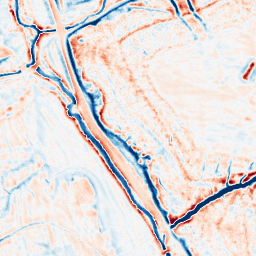
Category: edge_preserving
Decomposition family: bilateral
Decomposition parameters: d: 15
sigma_color: 25
sigma_space: 100
Upsampling method: sinc_hamming
Upsampling parameters: scale: 2
kernel_size: 4
Upsampling scale: 2